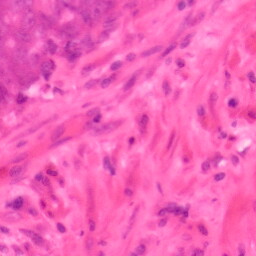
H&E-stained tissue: Colon